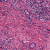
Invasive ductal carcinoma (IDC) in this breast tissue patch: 1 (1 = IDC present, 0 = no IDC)